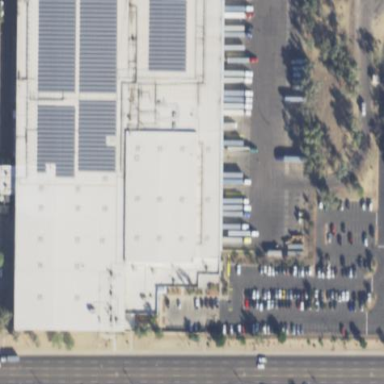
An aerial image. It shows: Commercial building.